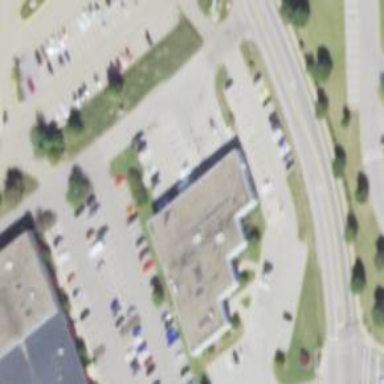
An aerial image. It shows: Post office.